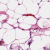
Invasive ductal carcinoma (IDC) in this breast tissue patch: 0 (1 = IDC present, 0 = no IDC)